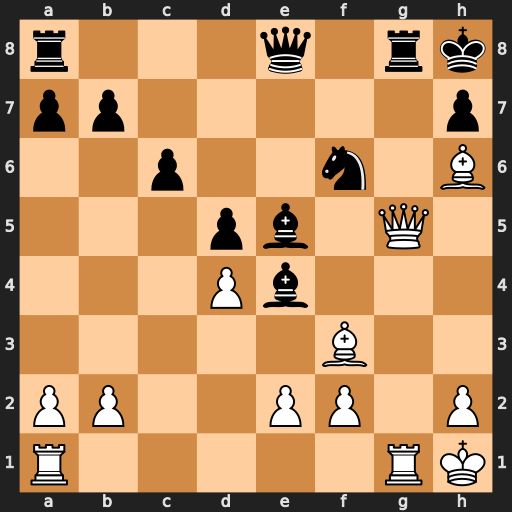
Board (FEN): r3q1rk/pp5p/2p2n1B/3pb1Q1/3Pb3/5B2/PP2PP1P/R5RK
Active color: w
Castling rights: -
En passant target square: -
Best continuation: Bg7+ Rxg7 Qxg7#